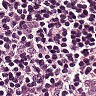
Metastatic tissue present: yes